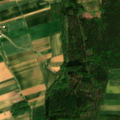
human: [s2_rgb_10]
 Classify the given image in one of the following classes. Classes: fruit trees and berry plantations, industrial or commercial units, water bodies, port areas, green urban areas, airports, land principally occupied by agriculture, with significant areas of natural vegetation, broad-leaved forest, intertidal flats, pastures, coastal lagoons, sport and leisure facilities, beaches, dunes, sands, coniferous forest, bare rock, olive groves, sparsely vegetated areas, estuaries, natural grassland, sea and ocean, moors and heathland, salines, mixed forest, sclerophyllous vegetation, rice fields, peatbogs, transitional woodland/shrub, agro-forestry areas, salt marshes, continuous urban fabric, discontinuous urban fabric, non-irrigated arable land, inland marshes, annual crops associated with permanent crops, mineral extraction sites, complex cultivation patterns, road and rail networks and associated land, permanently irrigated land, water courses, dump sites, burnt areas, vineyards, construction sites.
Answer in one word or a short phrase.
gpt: discontinuous urban fabric, non-irrigated arable land, broad-leaved forest, mixed forest